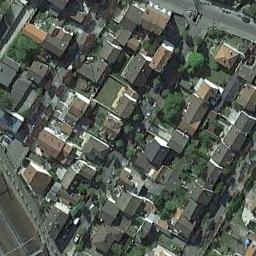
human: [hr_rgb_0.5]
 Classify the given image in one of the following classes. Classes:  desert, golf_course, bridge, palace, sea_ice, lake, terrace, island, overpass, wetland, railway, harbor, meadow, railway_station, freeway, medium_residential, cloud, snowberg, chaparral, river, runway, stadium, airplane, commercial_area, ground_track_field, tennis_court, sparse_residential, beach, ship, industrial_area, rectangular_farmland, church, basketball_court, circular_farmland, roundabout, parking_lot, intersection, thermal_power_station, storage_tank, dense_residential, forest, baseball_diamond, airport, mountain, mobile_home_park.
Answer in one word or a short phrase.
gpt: dense_residential